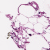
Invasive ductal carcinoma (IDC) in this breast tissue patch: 0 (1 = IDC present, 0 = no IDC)